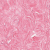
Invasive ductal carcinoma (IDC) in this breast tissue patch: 0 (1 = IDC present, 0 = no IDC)